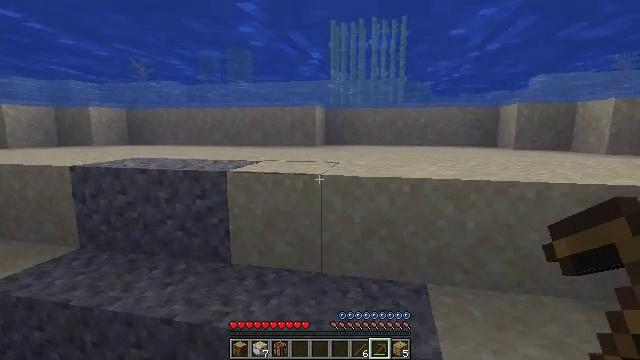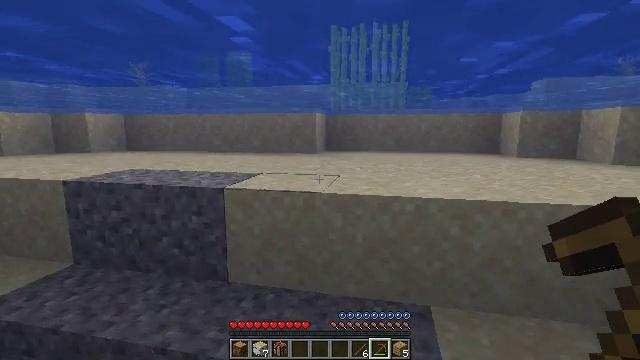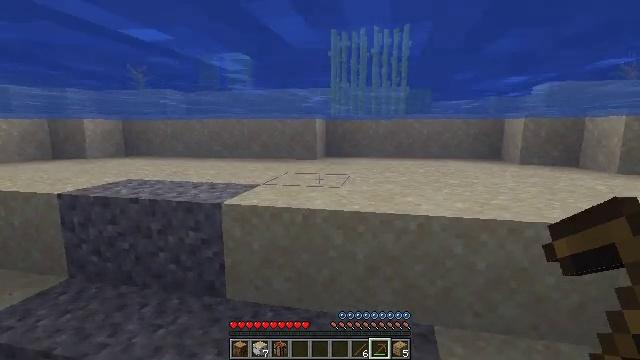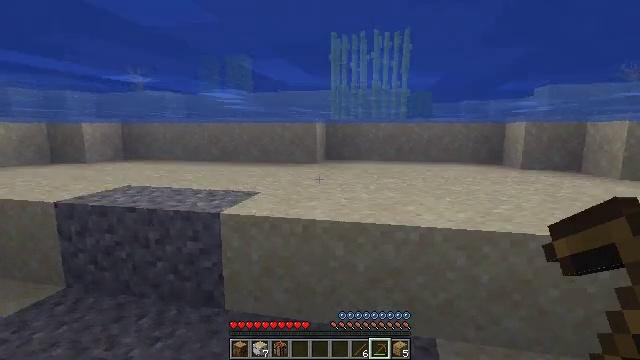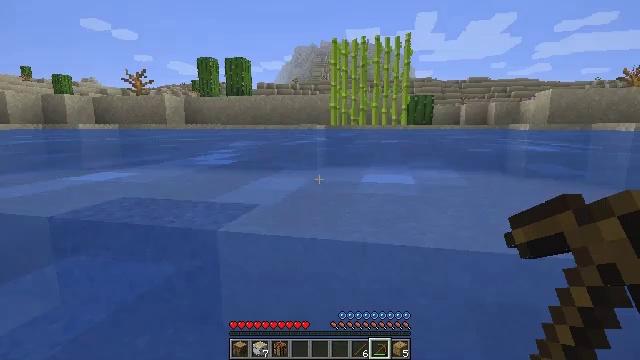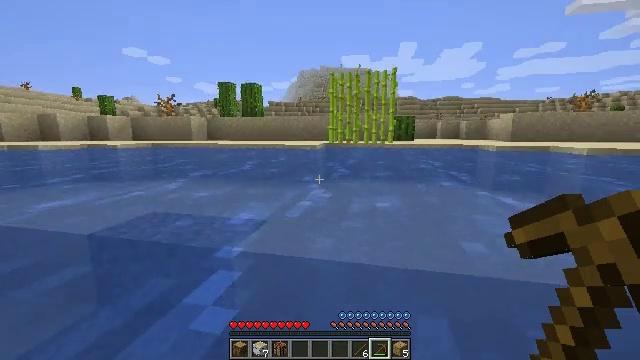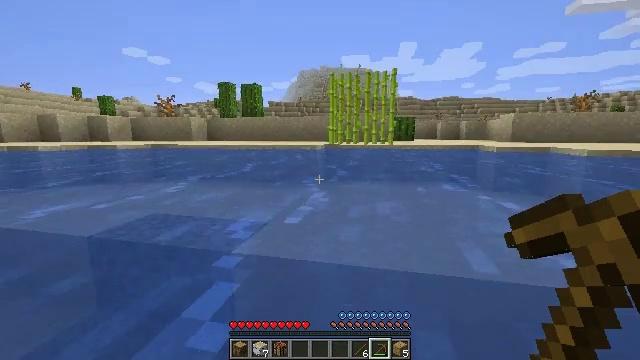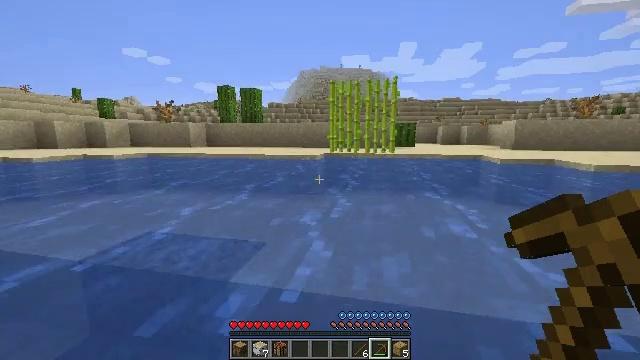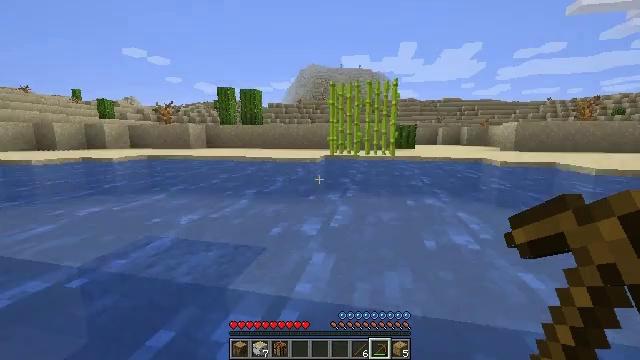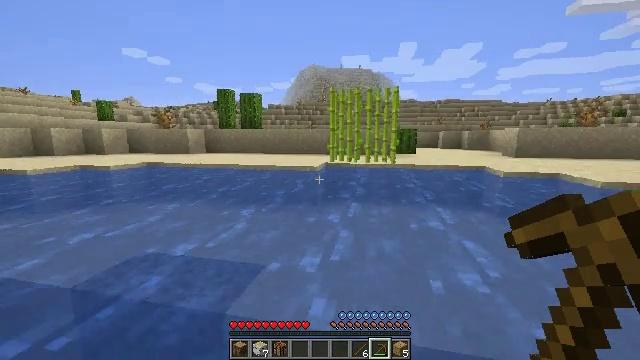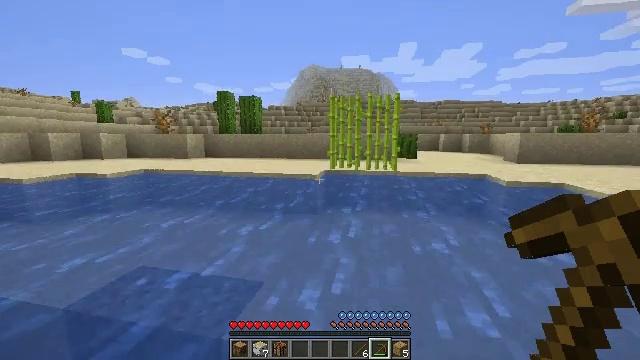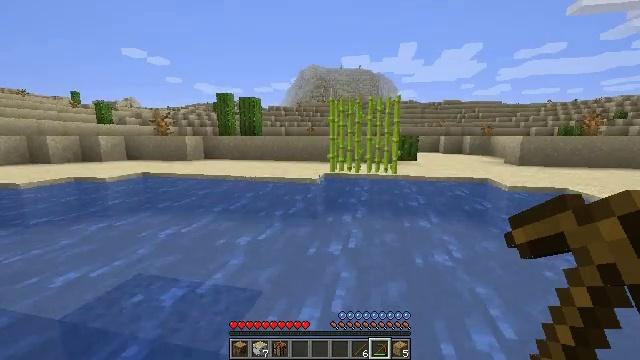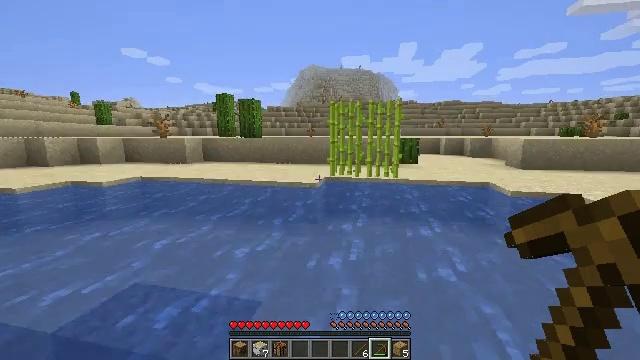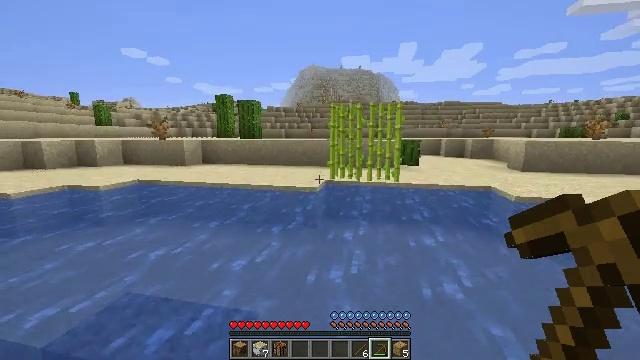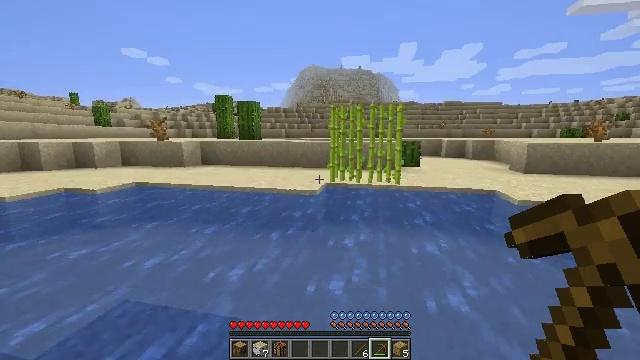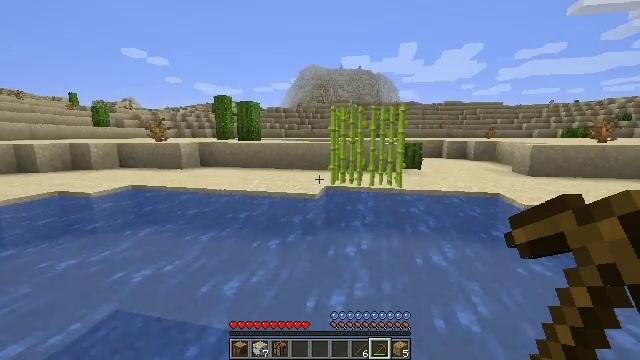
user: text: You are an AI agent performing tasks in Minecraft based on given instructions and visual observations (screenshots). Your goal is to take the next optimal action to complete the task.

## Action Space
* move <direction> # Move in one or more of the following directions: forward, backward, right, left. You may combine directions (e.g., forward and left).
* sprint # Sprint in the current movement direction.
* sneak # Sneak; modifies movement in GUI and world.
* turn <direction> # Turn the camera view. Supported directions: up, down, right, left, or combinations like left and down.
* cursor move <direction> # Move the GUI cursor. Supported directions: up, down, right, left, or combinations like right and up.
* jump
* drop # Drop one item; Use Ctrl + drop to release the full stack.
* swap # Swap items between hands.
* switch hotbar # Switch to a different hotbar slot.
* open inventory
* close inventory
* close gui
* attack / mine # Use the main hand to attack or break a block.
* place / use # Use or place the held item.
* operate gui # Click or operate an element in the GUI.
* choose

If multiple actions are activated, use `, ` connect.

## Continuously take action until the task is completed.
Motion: motion action
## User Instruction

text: Attack the ground to gather sand.
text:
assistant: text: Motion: move forward, jump
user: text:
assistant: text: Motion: move forward, jump
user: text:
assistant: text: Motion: move forward, jump
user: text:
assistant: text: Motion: move forward, jump
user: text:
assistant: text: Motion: move forward, jump
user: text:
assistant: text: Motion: move forward, jump
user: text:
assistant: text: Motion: move forward, jump
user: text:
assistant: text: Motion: move forward, jump
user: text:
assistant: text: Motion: move forward, jump
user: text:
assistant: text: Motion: move forward
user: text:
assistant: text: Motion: move forward
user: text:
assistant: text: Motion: move forward
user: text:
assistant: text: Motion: move forward
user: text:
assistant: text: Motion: move forward
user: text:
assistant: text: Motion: move forward
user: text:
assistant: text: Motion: move forward
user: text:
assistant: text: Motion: move forward, turn right
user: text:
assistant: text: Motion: move forward, turn right
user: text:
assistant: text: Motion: move forward, turn right
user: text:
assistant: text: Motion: move forward, turn right
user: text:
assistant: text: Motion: move forward, turn right
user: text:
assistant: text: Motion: move forward, turn right
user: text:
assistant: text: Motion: move forward, turn right
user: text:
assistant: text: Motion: move forward, turn right
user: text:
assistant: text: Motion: move forward, turn right
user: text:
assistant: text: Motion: move forward, turn right
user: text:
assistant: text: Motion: move forward, turn right
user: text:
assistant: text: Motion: move forward
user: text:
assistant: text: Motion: move forward
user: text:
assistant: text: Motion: move forward